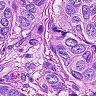
Metastatic tissue present: yes